Question: Does anyone know what the red border that sometimes gets put around 'input' elements on webpages is? Is it from HTML5 or jQuery? I have seen it when I am using 'required' as an attribute and also when I use jQuery's 'change' function (as well as 'on("change")', obviously). At first I thought it was when you don't have the right 'pattern' in an 'input' field on form submit, but recently I found it happening with this code:
'''
<form id="assessform" action="assessment.php" method="post" enctype="application/x-www-form-urlencoded" name="assessform">
<div data-test-ques="met_with">
<label data-test-num="met_with" for="met_with">Met With </label>
<input type="text" name="met_with" id="met_with" value="" required="required" autofocus="autofocus" />
</div><br /><br />
<div data-test-ques="taken_by">
<label data-test-num="taken_by" for="taken_by">Assessment Taken By </label>
<input type="text" name="taken_by" id="taken_by" value="" required="required" />
</div>
</form>
'''
jQuery code:
'''
$("#met_with, #taken_by").change(function() {
if($("#met_with").val() == met_with || $("#taken_by").val() == taken_by) {
met_taken_change = 0;
}
else {
met_taken_change = 1;
}
});
'''
I get the 'required' thing, but why here?
Screenshot attached.
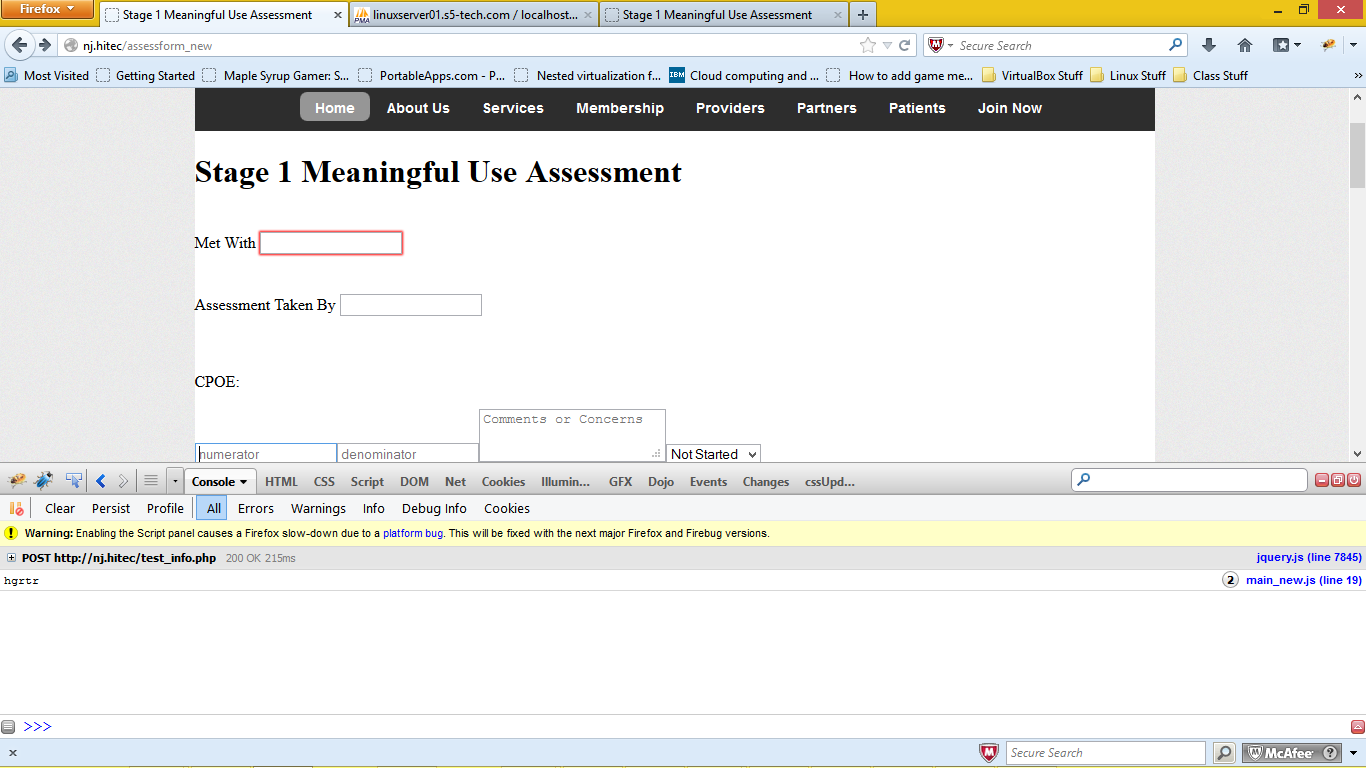
Answer: It's not a random behavior, it's just a different implementation of the html5 spec in FF for the 'required' input attr.
FF adds a red border to help us focus on the problem, you can see it <URL>.